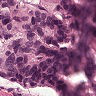
Metastatic tissue present: yes